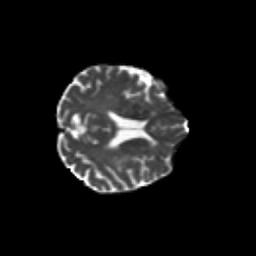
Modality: T2w
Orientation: axial
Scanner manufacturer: siemens
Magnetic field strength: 3 T
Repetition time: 6.8 s
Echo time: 0.093 s